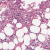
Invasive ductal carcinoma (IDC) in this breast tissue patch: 0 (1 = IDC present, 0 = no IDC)